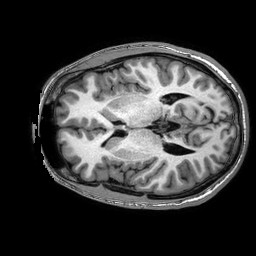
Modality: T1w
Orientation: axial
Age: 26
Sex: male
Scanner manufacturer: philips
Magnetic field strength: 1.5 T
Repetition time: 0.006986 s
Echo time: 0.003161 s